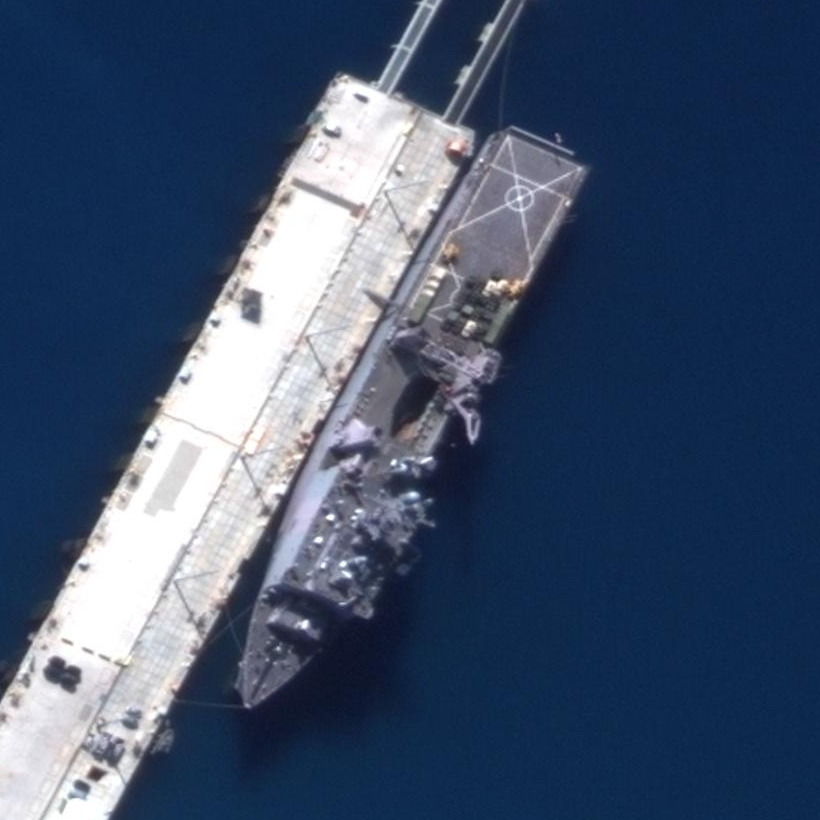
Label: combat